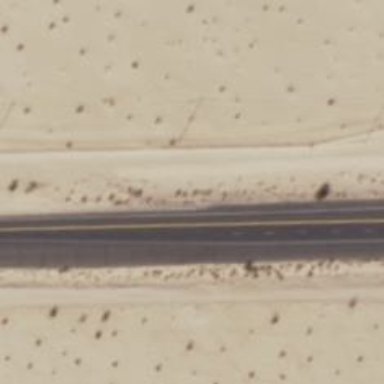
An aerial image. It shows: Asphalt road classified as trunk highway.